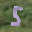
Label: 5